Question: I'm translating my web application to French and noticed on Google Chrome when I view my words that it doesn't display the words correctly but instead adds weird characters. Is there a a meta language or some src tag I can insert into my HTML to fix this problem?

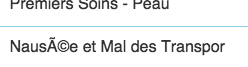
Answer: What is your encoding?
'''
<head>
<meta charset="UTF-8">
</head>
'''